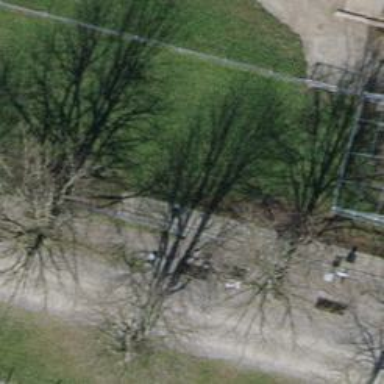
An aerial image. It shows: Brown bench in the vicinity.